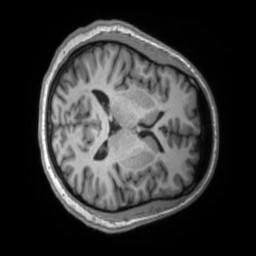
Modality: T1w
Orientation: axial
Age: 31
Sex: male
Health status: ill
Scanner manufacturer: siemens
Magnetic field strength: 3 T
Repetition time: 2.2 s
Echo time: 0.00157 s